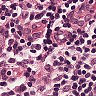
Metastatic tissue present: no